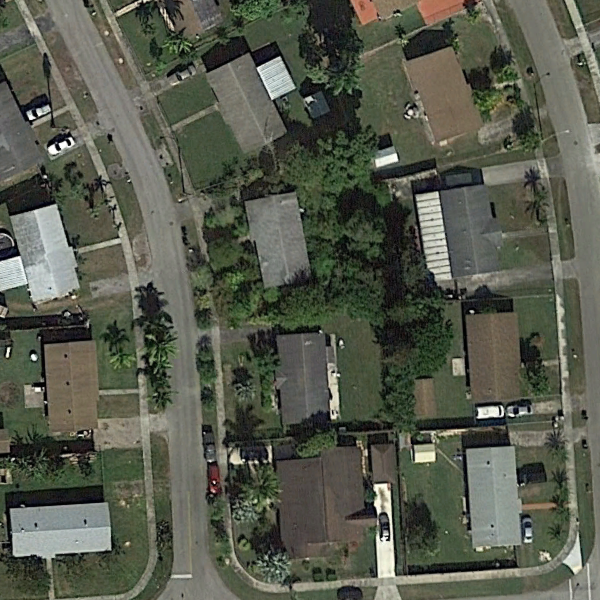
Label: MediumResidential